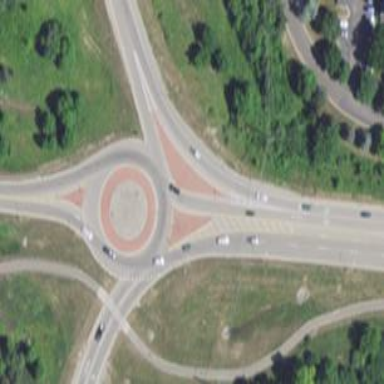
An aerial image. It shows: Secondary road with asphalt surface leading to roundabout.